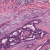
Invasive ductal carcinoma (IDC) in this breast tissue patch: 0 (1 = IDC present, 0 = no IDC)